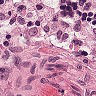
Metastatic tissue present: no